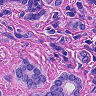
Metastatic tissue present: yes